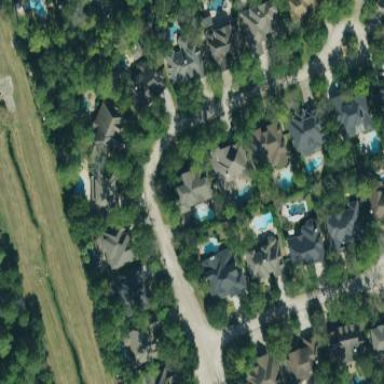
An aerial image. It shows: Residential area within neighborhood.